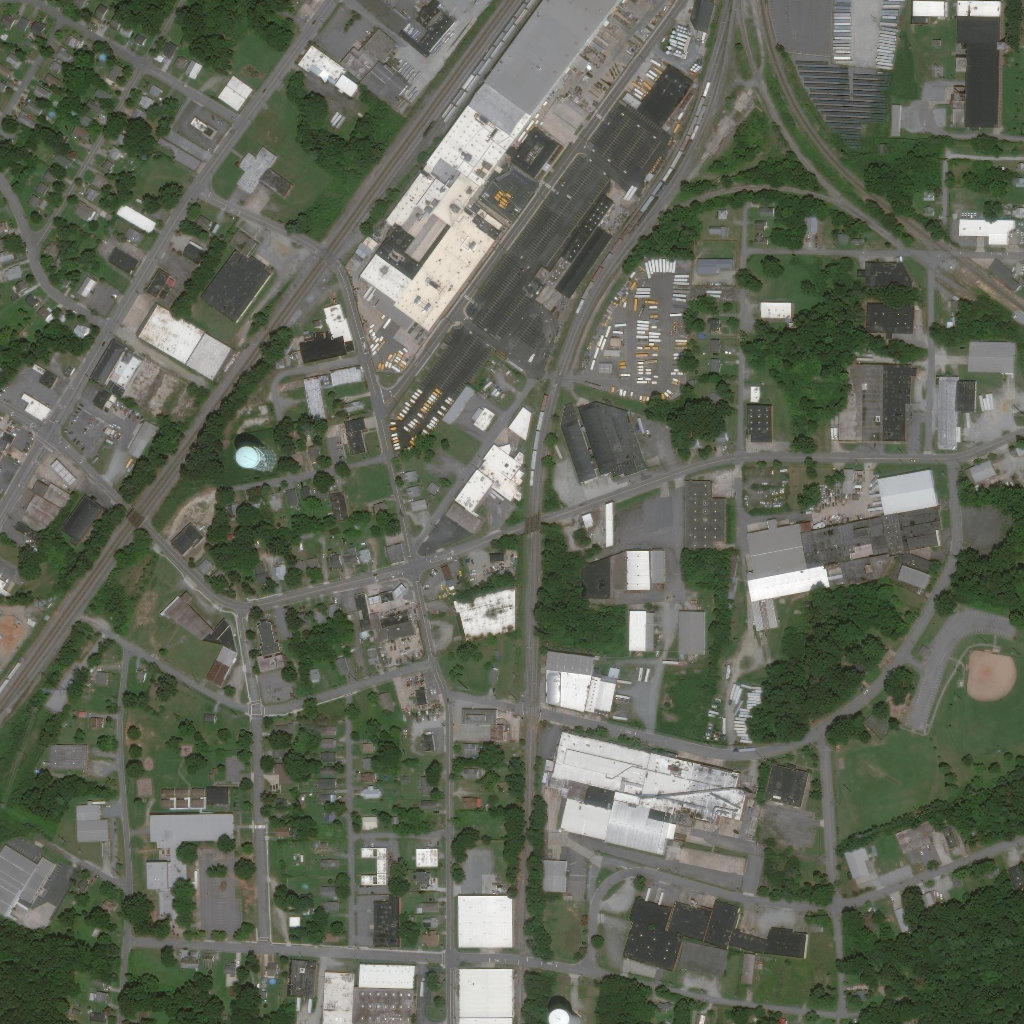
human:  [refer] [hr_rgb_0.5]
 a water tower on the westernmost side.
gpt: <box>[[22, 43, 26, 45, 0]]</box>